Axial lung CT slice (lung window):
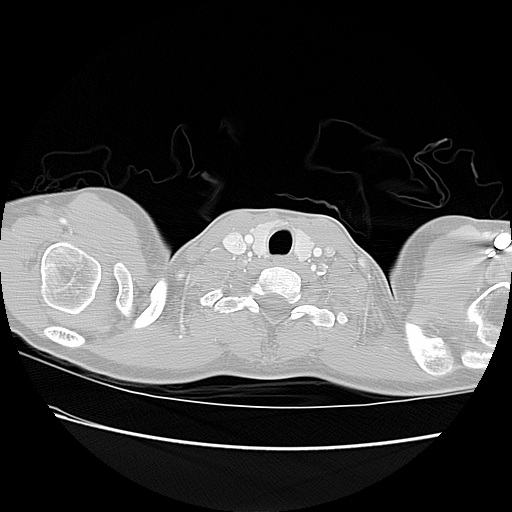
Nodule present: no